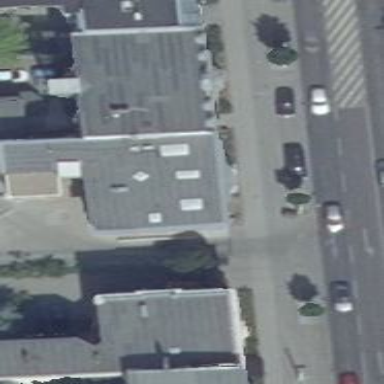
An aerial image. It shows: Building.